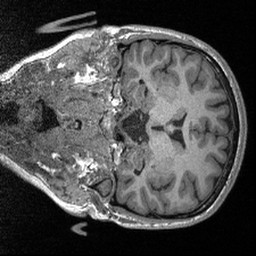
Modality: T1w
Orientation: coronal
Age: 34
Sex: female